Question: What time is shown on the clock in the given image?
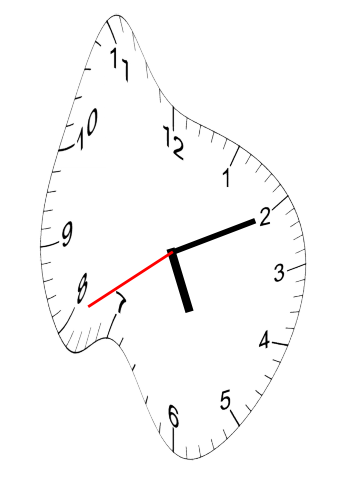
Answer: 05:10:40